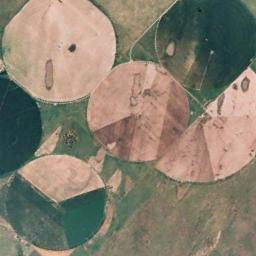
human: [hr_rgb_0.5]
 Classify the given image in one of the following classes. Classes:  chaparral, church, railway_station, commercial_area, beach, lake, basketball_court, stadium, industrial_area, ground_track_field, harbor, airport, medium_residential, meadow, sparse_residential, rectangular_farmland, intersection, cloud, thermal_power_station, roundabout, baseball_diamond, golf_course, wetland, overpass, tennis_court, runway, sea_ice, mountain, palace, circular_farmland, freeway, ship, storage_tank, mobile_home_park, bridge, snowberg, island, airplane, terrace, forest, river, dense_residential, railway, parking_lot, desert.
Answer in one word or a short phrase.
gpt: circular_farmland